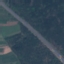
Land use / land cover: Highway